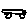
Label: car